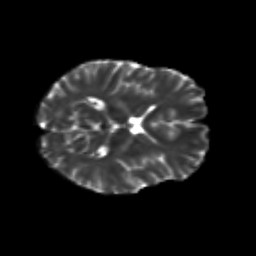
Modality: T2w
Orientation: axial
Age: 25
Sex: female
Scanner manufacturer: siemens
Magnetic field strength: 3 T
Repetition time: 3.5 s
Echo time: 0.113 s